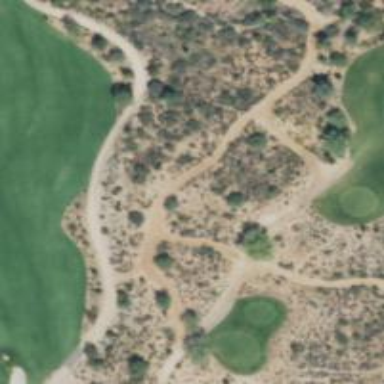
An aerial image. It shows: Golf cartpath that is also road path.